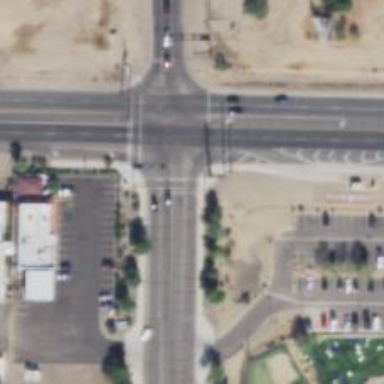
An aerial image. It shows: Solid stop line on the road marking.